九年级 · 解析几何
如图, 在 $\triangle A B C$ 中, $D E / / B C, D E$ 分别与 $A B 、 A C$ 相交于点 $D 、 E$, 若 $A E=4$, $E C=2$, 则 $\frac{B D}{A B}$ 的值为 $($ )

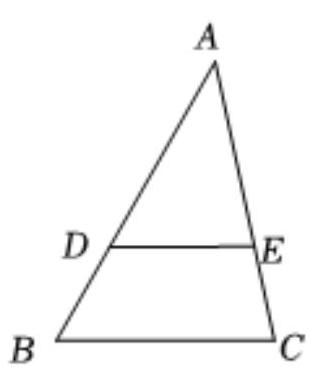
A. $\frac{1}{3}$

B. $\frac{5}{2}$

C. $\frac{1}{2}$

D. $\frac{1}{4}$

答案: A
解析: 解: $\because A E=4, E C=2$,

$$
\therefore \frac{C E}{A C}=\frac{2}{2+4}=\frac{1}{3}
$$

$\because D E / / B C$,

$\therefore \frac{B D}{A B}=\frac{C E}{A C}=\frac{1}{3}$.

故选: $A$.

先求解 $\frac{C E}{A C}=\frac{2}{2+4}=\frac{1}{3}$, 再根据平行线分线段成比例定理, 可得 $\frac{B D}{A B}=\frac{C E}{A C}=\frac{1}{3}$.

本题主要考查了平行线分线段成比例, 掌握平行于三角形一边的直线截其他两边, 所得的对应线段成比例, 用此定理写出比例线段是解题关键.